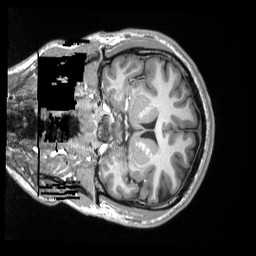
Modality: T1w
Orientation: coronal
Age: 19
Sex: male
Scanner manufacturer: siemens
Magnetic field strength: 3 T
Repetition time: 2.3 s
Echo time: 0.00298 s